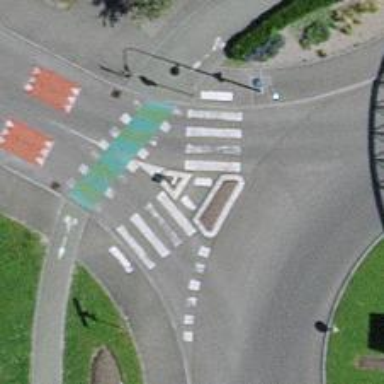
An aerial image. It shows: Uncontrolled zebra crossing on the road.